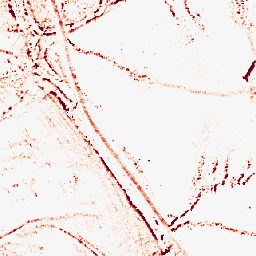
Category: morphological
Decomposition family: morphological_square
Decomposition parameters: operation: opening
size: 5
Upsampling method: area
Upsampling parameters: scale: 4
Upsampling scale: 4